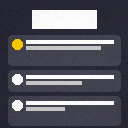
Screen state: on